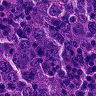
Metastatic tissue present: yes